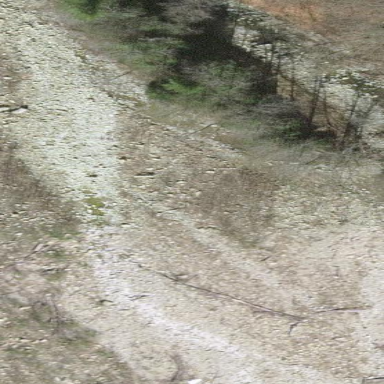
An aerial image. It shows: Terrain covered in shingle.